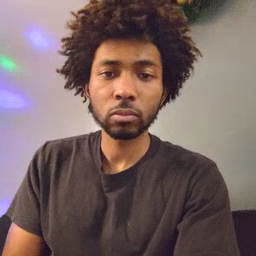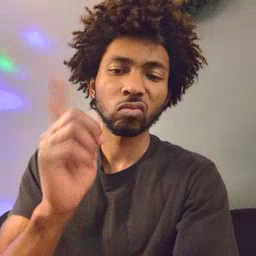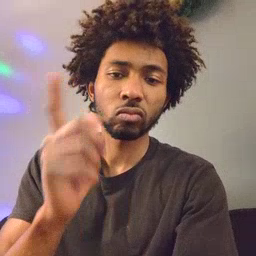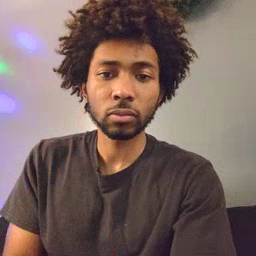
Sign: later